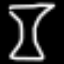
Label: hourglass